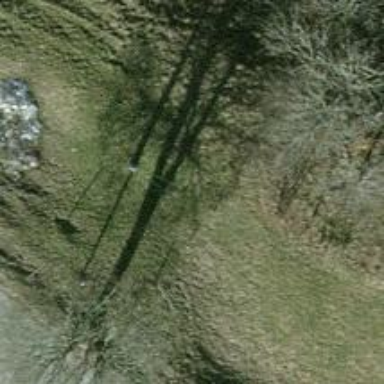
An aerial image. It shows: Power pole.